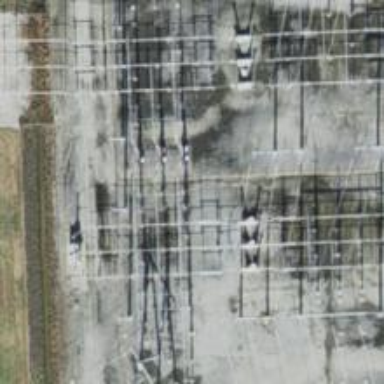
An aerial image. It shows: Switch for power supply.